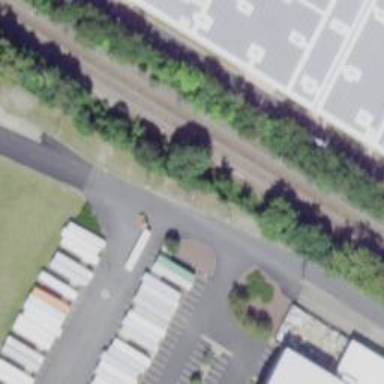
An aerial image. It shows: Two railway tracks with rails.